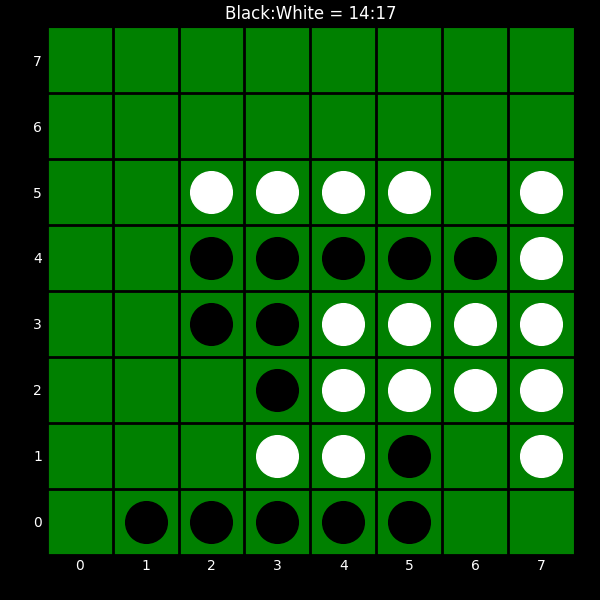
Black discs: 14
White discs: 17